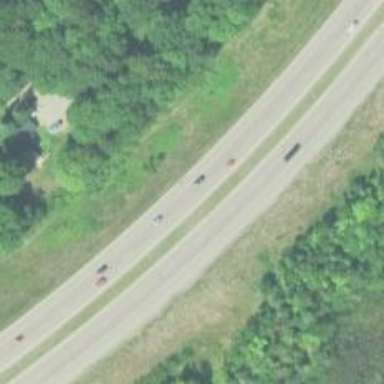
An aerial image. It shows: Primary highway.